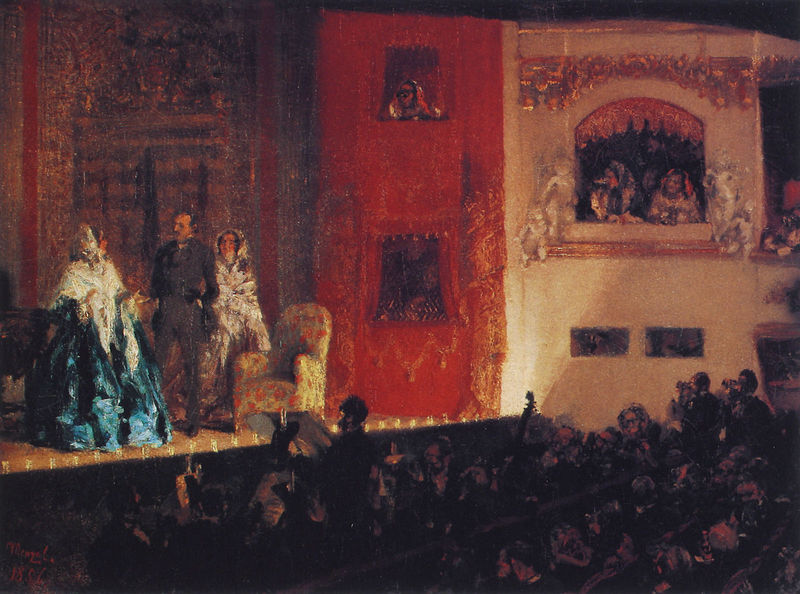
Titel: Das Théatre du Gymnase
Künstler: Adolph Menzel
Institution: Berlin, Staatliche Museen, Nationalgalerie
Schlagwörter: blau, dunkel, gemälde, gruppe, mann, weiß, menschen, frau, kleid, licht, rot, barock, öl, gold, sessel, bühne, orchester, publikum, theater, zuschauer, bühnenbild, loge, kopftuch, schauspieler, hoftheater